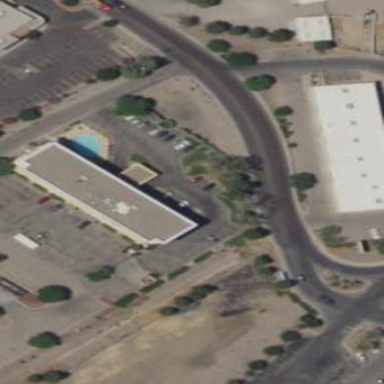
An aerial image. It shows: Hotel building.